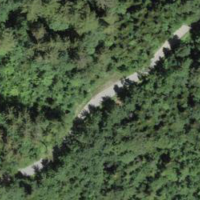
EUNIS habitat code: 41
Species observed at this site:
Tussilago farfara